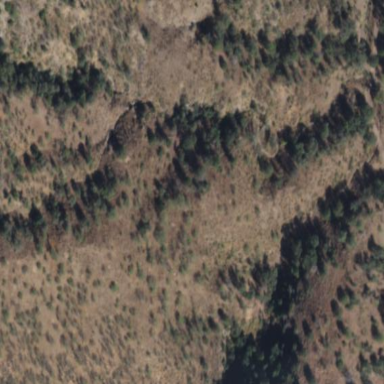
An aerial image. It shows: Evergreen woodland with needle-leaved trees.